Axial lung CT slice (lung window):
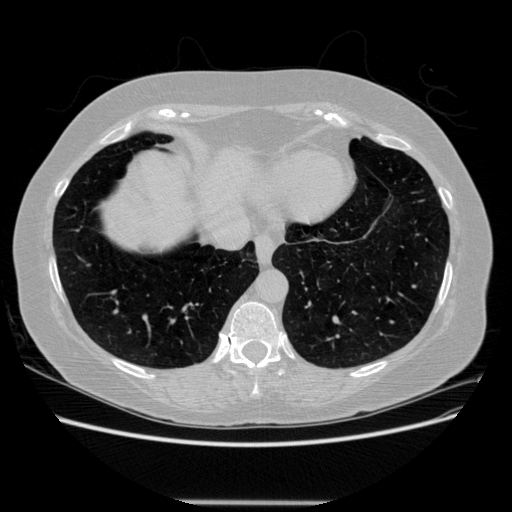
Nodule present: no